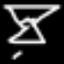
Label: hourglass